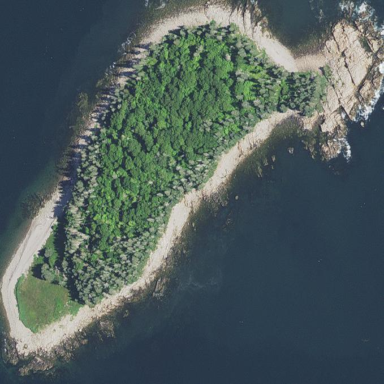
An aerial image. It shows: Island with natural coastline.